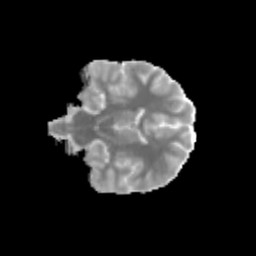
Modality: MD
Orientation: coronal
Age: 10
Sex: female
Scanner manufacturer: siemens
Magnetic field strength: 3 T
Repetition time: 3.8 s
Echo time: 0.07 s